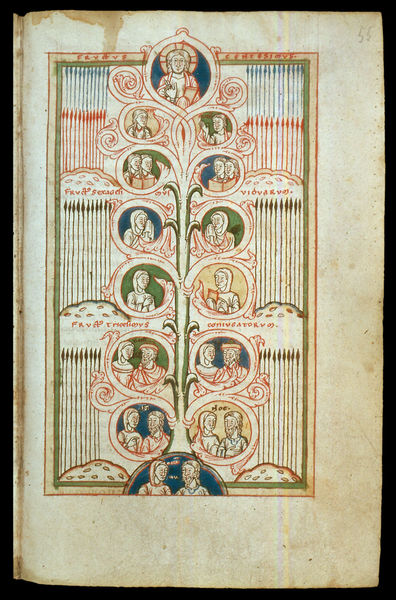
Titel: Speculum virginum
Institution: Köln, Historisches Archiv
Schlagwörter: baum, blau, gott, mann, frauen, gelb, grün, menschen, bunt, rot, rahmen, bild, paar, kreis, schrift, bilder, bücher, paradies, blut, buch, druck, seite, kreise, gebet, ranke, buchdruck, buchseite, heiligenschein, jesus, priester, segen, heiliger, lanzen, hierarchie, heilige, speer, speere, jünger, adam und eva, weben, göttlich, weberei, paare, glorie, buchmalerei, codex, stammbaum, abstammung